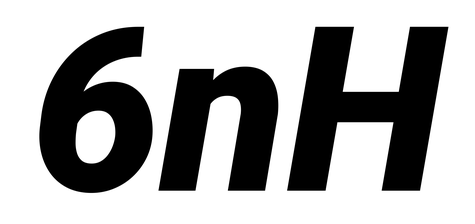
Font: Roboto-Italic_Black_Italic